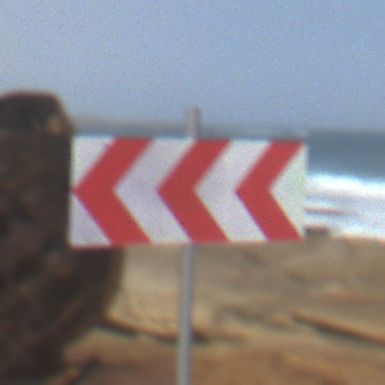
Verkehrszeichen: RichtungstafelnInKurvenGrossRechts
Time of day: Midday
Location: Outdoor (Nature)
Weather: PartlyCloudy
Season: NotSpecified
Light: Natural